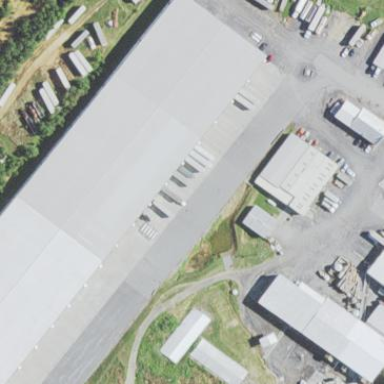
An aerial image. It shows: Industrial area.